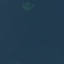
Land use / land cover class: SeaLake